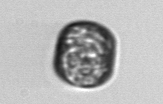
Label: Thalassiosira